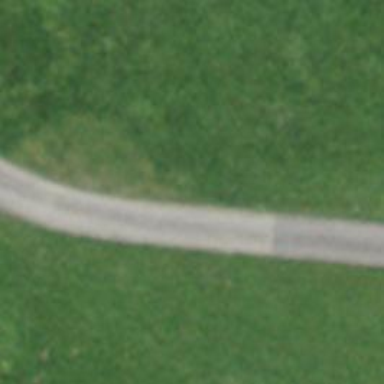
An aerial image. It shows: Driveway leading to service road.